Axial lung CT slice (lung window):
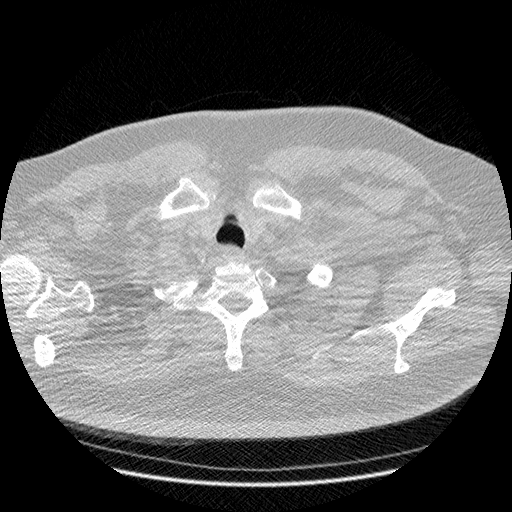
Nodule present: no